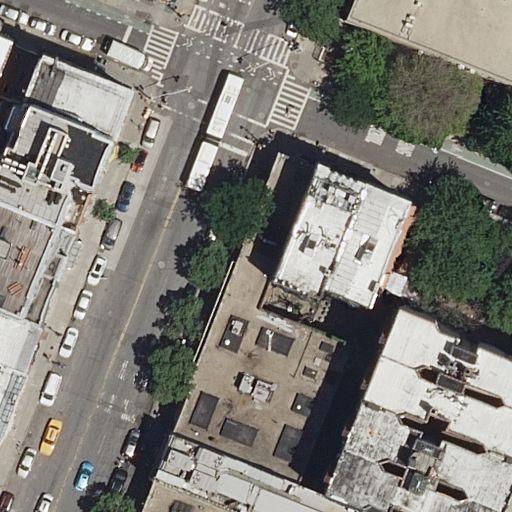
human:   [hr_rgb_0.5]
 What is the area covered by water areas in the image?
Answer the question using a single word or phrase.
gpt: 0m2

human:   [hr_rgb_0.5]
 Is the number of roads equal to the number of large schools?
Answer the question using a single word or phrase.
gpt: no

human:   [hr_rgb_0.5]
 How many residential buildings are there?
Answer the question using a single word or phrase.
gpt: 16

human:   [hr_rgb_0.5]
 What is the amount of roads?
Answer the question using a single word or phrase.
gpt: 2

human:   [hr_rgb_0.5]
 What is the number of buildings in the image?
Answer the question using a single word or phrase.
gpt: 17

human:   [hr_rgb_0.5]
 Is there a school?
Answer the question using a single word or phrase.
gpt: yes

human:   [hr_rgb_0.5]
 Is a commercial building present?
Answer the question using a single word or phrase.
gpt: no

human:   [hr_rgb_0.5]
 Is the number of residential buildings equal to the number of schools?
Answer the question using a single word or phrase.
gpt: no

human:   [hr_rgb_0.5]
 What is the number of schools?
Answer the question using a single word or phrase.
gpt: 1

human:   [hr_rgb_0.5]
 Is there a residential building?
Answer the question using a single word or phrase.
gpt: yes

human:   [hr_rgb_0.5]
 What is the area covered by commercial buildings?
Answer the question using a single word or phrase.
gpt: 0m2

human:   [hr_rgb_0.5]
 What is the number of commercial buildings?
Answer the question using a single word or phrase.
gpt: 0

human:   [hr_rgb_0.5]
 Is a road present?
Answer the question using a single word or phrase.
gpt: yes

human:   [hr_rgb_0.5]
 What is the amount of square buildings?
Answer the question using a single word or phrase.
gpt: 0

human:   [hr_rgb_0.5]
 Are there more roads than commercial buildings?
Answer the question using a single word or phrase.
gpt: yes

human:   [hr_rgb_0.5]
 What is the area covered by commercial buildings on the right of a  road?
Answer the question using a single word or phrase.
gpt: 0m2

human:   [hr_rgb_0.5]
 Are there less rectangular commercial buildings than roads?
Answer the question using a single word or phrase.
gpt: yes

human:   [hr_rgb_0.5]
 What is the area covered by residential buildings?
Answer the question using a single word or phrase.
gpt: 3046m2

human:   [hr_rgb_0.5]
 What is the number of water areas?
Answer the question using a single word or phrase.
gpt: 0

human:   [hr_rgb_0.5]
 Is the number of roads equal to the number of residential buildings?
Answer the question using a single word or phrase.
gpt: no

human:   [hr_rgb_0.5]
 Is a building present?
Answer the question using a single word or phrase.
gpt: yes

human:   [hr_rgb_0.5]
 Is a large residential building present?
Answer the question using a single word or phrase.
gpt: yes

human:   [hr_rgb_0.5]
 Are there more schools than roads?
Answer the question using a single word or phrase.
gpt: no

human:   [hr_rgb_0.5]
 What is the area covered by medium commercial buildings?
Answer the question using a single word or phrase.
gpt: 0m2

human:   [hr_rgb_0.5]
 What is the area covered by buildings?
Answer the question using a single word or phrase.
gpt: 3750m2

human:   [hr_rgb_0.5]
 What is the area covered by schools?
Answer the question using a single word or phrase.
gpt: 704m2

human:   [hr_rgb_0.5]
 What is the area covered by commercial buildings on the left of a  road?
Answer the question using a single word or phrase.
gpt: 0m2

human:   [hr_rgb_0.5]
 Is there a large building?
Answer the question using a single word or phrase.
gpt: yes

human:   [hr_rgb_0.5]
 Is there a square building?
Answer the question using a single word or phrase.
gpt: no

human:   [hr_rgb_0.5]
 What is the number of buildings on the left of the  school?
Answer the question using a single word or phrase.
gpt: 16

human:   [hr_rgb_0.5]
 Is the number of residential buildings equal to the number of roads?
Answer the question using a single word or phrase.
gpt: no

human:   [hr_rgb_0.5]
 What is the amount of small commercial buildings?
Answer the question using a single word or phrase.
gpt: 0

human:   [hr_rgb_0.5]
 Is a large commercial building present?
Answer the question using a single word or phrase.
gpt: no

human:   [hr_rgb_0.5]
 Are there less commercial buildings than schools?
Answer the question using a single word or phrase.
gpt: yes

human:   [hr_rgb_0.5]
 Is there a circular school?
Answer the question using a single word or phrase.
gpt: no

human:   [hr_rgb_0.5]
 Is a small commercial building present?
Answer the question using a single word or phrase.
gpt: no

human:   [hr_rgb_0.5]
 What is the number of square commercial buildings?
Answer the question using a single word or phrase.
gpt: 0

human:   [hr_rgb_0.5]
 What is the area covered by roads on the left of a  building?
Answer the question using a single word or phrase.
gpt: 0m2

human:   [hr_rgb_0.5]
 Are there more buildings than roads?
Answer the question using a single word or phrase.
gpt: yes

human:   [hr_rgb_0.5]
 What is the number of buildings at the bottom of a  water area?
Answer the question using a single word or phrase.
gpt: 0

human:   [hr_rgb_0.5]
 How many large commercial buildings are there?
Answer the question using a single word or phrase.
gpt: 0

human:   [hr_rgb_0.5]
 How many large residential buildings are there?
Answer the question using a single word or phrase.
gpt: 1

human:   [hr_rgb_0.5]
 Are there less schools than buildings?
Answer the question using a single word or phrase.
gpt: yes

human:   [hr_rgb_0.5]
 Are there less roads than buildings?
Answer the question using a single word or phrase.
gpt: yes

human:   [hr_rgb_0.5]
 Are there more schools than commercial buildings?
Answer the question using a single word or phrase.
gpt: yes

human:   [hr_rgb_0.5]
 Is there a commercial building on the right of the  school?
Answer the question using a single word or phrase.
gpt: no

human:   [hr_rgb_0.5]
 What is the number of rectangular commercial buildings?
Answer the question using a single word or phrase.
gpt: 0

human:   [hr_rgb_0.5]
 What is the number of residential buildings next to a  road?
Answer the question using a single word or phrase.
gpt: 16

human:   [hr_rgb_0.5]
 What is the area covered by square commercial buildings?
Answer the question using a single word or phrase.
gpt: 0m2

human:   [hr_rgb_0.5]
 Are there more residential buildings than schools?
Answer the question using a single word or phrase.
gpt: yes

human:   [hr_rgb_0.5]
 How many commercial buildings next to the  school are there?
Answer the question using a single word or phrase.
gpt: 0

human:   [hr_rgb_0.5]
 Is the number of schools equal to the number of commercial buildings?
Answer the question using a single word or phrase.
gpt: no

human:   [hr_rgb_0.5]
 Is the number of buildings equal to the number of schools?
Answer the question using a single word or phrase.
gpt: no

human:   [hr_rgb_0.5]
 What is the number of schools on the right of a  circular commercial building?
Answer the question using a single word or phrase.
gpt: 0

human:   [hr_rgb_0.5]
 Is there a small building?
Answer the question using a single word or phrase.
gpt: yes

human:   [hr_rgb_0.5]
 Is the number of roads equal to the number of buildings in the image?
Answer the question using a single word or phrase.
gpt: no

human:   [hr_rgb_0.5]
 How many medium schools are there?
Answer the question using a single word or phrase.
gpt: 0

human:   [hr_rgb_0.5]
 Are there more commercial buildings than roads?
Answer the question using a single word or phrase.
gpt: no

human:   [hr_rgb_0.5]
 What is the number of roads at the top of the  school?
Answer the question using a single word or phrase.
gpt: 0

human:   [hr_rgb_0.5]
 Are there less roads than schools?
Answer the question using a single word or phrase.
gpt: no

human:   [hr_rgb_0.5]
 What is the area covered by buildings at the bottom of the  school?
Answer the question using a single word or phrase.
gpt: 2757m2

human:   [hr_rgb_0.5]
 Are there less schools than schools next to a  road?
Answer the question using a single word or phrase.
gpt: no

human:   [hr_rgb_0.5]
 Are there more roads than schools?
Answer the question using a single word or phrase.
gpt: yes

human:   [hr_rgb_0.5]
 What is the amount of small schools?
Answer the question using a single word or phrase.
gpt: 0